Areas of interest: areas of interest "Business office"
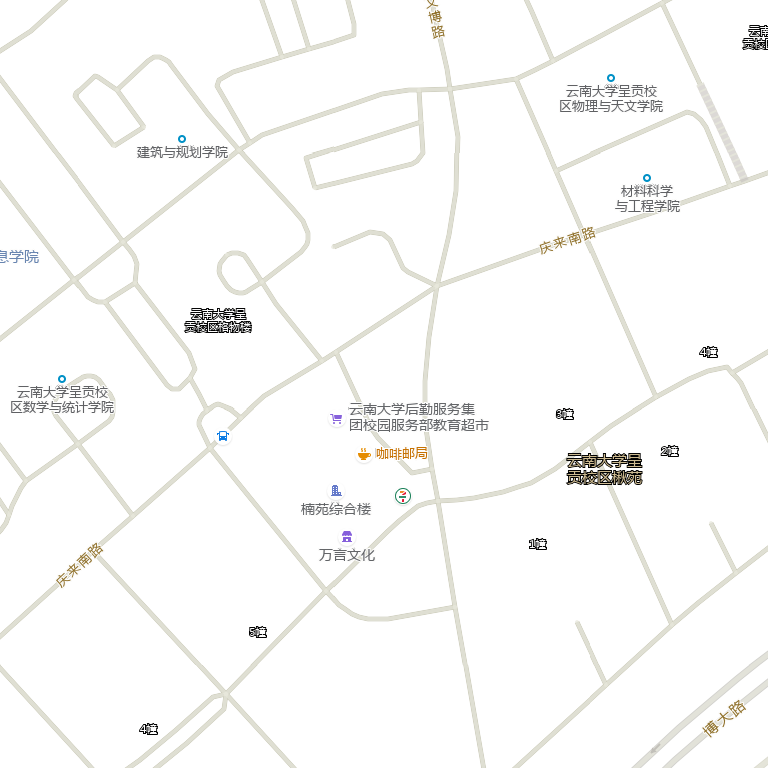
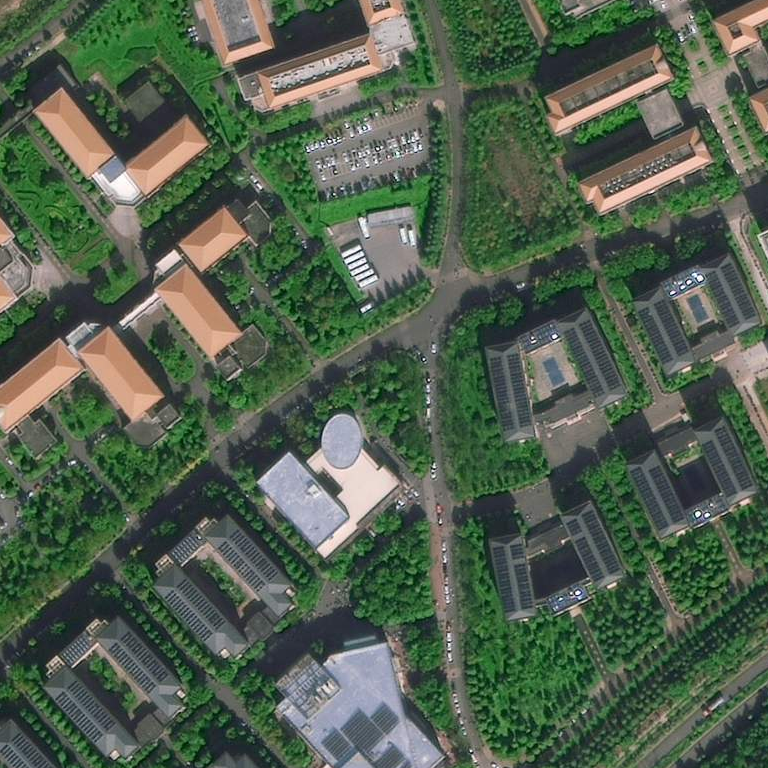